Question: <URL>
Below image is my QnA KB and here i am expecting output only Hello,how may i assist you? But when i am testing in emulator along with answer i am getting small image below to my answer as shown in first image highlighted.

Here is my below code:I am new to coding.Please tell if any changes required in below code.
'''
public class RootDialog : QnAMakerDialog //IDialog<object>
{
public async Task StartAsync(IDialogContext context)
{
/* Wait until the first message is received from the conversation and call MessageReceviedAsync
* to process that message. */
context.Wait(this.MessageReceivedAsync);
}
protected override async Task RespondFromQnAMakerResultAsync(IDialogContext context, IMessageActivity message, QnAMakerResults result)
{
var reply1 = context.MakeMessage();
var answer = result.Answers.First().Answer;
Activity reply = ((Activity)context.Activity).CreateReply();
string[] qnaAnswerDate = answer.Split(';');
int dataSize = qnaAnswerDate.Length;
if (dataSize > 1 && dataSize <= 4)
{
var attachment = GetSelectedCard(answer);
reply.Attachments.Add(attachment);
await context.PostAsync(reply);
}
else
{
await context.Forward(new BasicQnAMakerDialog(), AfterAnswerAsync, message, CancellationToken.None);
await context.PostAsync(reply);
}
}
private static Attachment GetSelectedCard(string answer)
{
int len = answer.Split(';').Length;
switch (len)
{
case 4: return GetHeroCard(answer);
default: //return GetHeroCard(answer);
return null;
}
}
private static Attachment GetHeroCard(string answer)
{
string[] qnaAnswerData = answer.Split(';');
string title = qnaAnswerData[0];
string description = qnaAnswerData[1];
string url = qnaAnswerData[2];
string imageURL = qnaAnswerData[3];
HeroCard card = new HeroCard
{
Title = title,
Subtitle = description,
};
card.Buttons = new List<CardAction>
{
new CardAction(ActionTypes.OpenUrl,"Learn More" ,value:url)
};
card.Images = new List<CardImage>
{
new CardImage(url=imageURL)
};
return card.ToAttachment();
}
private async Task MessageReceivedAsync(IDialogContext context, IAwaitable<IMessageActivity> result)
{
/* When MessageReceivedAsync is called, it's passed an IAwaitable<IMessageActivity>. To get the message,
* await the result. */
var message = await result;
// var qnaAuthKey = Utils.GetAppSetting("QnAAuthKey");
var qnaAuthKey = GetSetting("QnAAuthKey");
// var qnaKBId = Utils.GetAppSetting("QnAKnowledgebaseId");
// var endpointHostName = Utils.GetAppSetting("QnAEndpointHostName");
var qnaKBId = ConfigurationManager.AppSettings["QnAKnowledgebaseId"];
var endpointHostName = ConfigurationManager.AppSettings["QnAEndpointHostName"];
// QnA Subscription Key and KnowledgeBase Id null verification
if (!string.IsNullOrEmpty(qnaAuthKey) && !string.IsNullOrEmpty(qnaKBId))
{
// Forward to the appropriate Dialog based on whether the endpoint hostname is present
if (string.IsNullOrEmpty(endpointHostName))
await context.Forward(new BasicQnAMakerPreviewDialog(), AfterAnswerAsync, message, CancellationToken.None);
else
await context.Forward(new BasicQnAMakerDialog(), AfterAnswerAsync, message, CancellationToken.None);
}
else
{
await context.PostAsync("Please set QnAKnowledgebaseId, QnAAuthKey and QnAEndpointHostName (if applicable) in App Settings. Learn how to get them at https://aka.ms/qnaabssetup.");
}
}
private async Task AfterAnswerAsync(IDialogContext context, IAwaitable<IMessageActivity> result)
{
// wait for the next user message
context.Wait(MessageReceivedAsync);
}
public static string GetSetting(string key)
{
var value = ConfigurationManager.AppSettings[key];
if (String.IsNullOrEmpty(value) && key == "QnAAuthKey")
{
value = ConfigurationManager.AppSettings["QnASubscriptionKey"]; // QnASubscriptionKey for backward compatibility with QnAMaker (Preview)
}
return value;
}
}
// Dialog for QnAMaker Preview service
[Serializable]
public class BasicQnAMakerPreviewDialog : QnAMakerDialog
{
public BasicQnAMakerPreviewDialog() : base(new QnAMakerService(new QnAMakerAttribute(RootDialog.GetSetting("QnAAuthKey"), ConfigurationManager.AppSettings["QnAKnowledgebaseId"], "No good match in FAQ.", 0.5)))
{ }
}
// Dialog for QnAMaker GA service
[Serializable]
public class BasicQnAMakerDialog : QnAMakerDialog
{
public BasicQnAMakerDialog() : base(new QnAMakerService(new QnAMakerAttribute(RootDialog.GetSetting("QnAAuthKey"), ConfigurationManager.AppSettings["QnAKnowledgebaseId"], "No good match in FAQ.", 0.5, 1, ConfigurationManager.AppSettings["QnAEndpointHostName"])))
{
}
}
'''
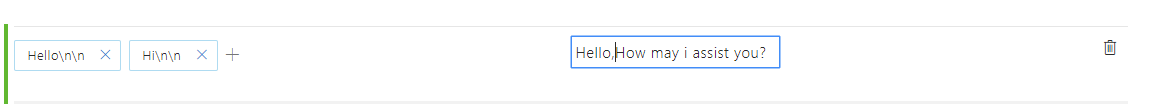
Answer: > getting small image below to my answer
If you send a empty like below to the user, which would be rendered like a blank image.
<URL>
> I am new to coding.Please tell if any changes required in below code.
In your code, we can find that you forward message to for QnAMaker GA service, so I assume that you are using QnAMaker GA service and use GA QnAMaker service credentials to initiate your QnAMakerDialog to response user query. You can refer to the following sample code to modify your project.
'''
[Serializable]
public class RootDialog : IDialog<object>
{
public async Task StartAsync(IDialogContext context)
{
/* Wait until the first message is received from the conversation and call MessageReceviedAsync
* to process that message. */
context.Wait(this.MessageReceivedAsync);
}
private async Task MessageReceivedAsync(IDialogContext context, IAwaitable<IMessageActivity> result)
{
/* When MessageReceivedAsync is called, it's passed an IAwaitable<IMessageActivity>. To get the message,
* await the result. */
var message = await result;
// var qnaAuthKey = Utils.GetAppSetting("QnAAuthKey");
var qnaAuthKey = ConfigurationManager.AppSettings["QnAAuthKey"];
var qnaKBId = ConfigurationManager.AppSettings["QnAKnowledgebaseId"];
var endpointHostName = ConfigurationManager.AppSettings["QnAEndpointHostName"];
// QnA Subscription Key and KnowledgeBase Id null verification
if (!string.IsNullOrEmpty(qnaAuthKey) && !string.IsNullOrEmpty(qnaKBId))
{
await context.Forward(new BasicQnAMakerDialog(), AfterAnswerAsync, message, CancellationToken.None);
}
else
{
await context.PostAsync("Please set QnAKnowledgebaseId, QnAAuthKey and QnAEndpointHostName (if applicable) in App Settings. Learn how to get them at https://aka.ms/qnaabssetup.");
}
}
private async Task AfterAnswerAsync(IDialogContext context, IAwaitable<IMessageActivity> result)
{
// wait for the next user message
context.Wait(MessageReceivedAsync);
}
}
// Dialog for QnAMaker GA service
[Serializable]
public class BasicQnAMakerDialog : QnAMakerDialog
{
public BasicQnAMakerDialog() : base(new QnAMakerService(new QnAMakerAttribute(ConfigurationManager.AppSettings["QnAAuthKey"], ConfigurationManager.AppSettings["QnAKnowledgebaseId"], "No good match in FAQ.", 0.5, 1, ConfigurationManager.AppSettings["QnAEndpointHostName"])))
{
}
protected override async Task RespondFromQnAMakerResultAsync(IDialogContext context, IMessageActivity message, QnAMakerResults result)
{
var answer = result.Answers.First().Answer;
Activity reply = ((Activity)context.Activity).CreateReply();
string[] qnaAnswerDate = answer.Split(';');
int dataSize = qnaAnswerDate.Length;
if (dataSize > 1 && dataSize <= 4)
{
var attachment = GetSelectedCard(answer);
reply.Attachments.Add(attachment);
await context.PostAsync(reply);
}
else
{
await context.PostAsync(answer);
}
}
private async Task AfterBasicQnAMakeAnswerAsync(IDialogContext context, IAwaitable<IMessageActivity> result)
{
context.Wait(MessageReceivedAsync);
}
private static Attachment GetSelectedCard(string answer)
{
int len = answer.Split(';').Length;
switch (len)
{
case 4: return GetHeroCard(answer);
default: //return GetHeroCard(answer);
return null;
}
}
private static Attachment GetHeroCard(string answer)
{
string[] qnaAnswerData = answer.Split(';');
string title = qnaAnswerData[0];
string description = qnaAnswerData[1];
string url = qnaAnswerData[2];
string imageURL = qnaAnswerData[3];
HeroCard card = new HeroCard
{
Title = title,
Subtitle = description,
};
card.Buttons = new List<CardAction>
{
new CardAction(ActionTypes.OpenUrl,"Learn More" ,value:url)
};
card.Images = new List<CardImage>
{
new CardImage(url=imageURL)
};
return card.ToAttachment();
}
}
'''
Test result:
<URL>